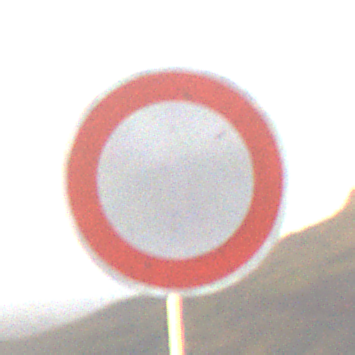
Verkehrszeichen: VerbotFahrzeugeAllerArt
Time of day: SunriseSunset
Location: Outdoor (RoadRail)
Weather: PartlyCloudy
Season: NotSpecified
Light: Natural